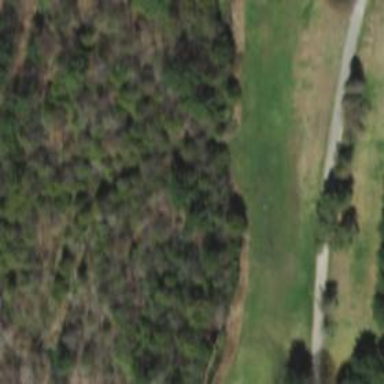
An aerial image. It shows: Golf rough area.